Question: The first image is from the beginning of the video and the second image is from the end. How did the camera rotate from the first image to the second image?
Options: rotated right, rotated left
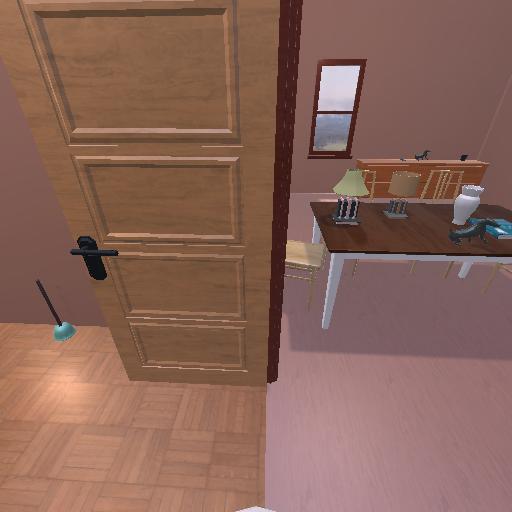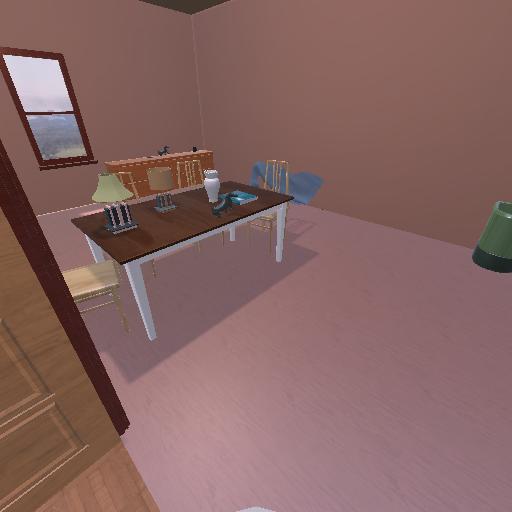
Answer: rotated right